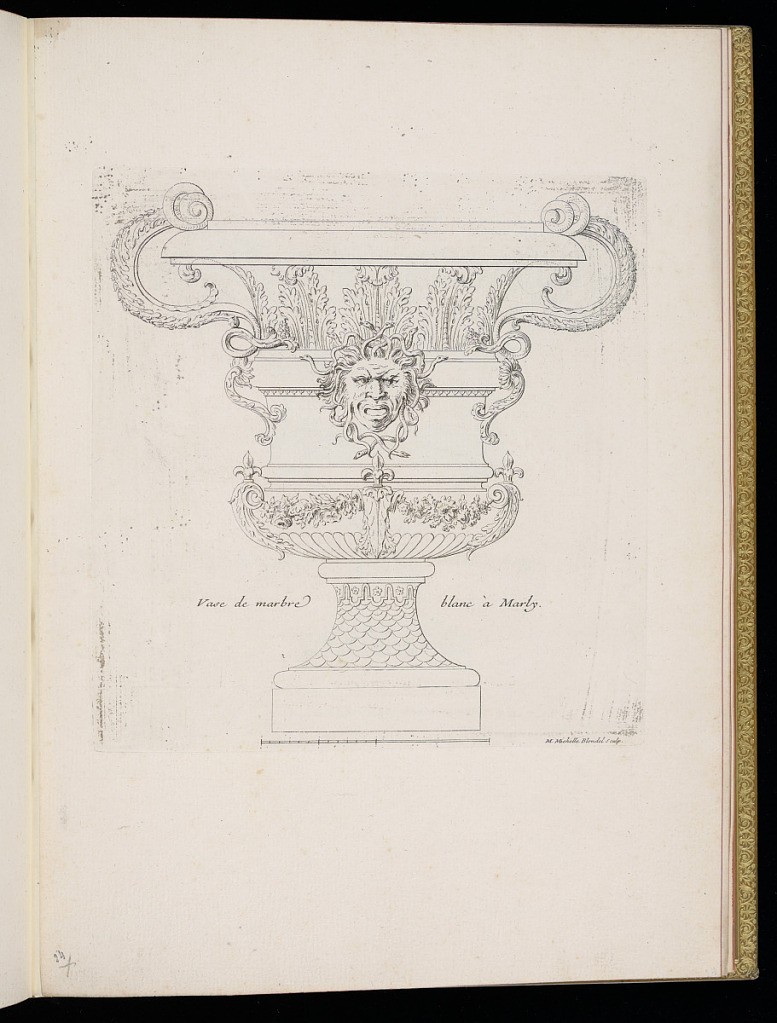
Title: Vase de marbre blanc à Marly
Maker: Marie Michelle Blondel, French, active mid 18th century
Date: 1744–56
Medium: Etching on laid paper
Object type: Print
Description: Design for a marble vase from the gardens at Marly. The vase is decorated with a central open-mouthed Medusa mascaron, with acanthus leaf, garlands, gadroon, and floral ornament with fleurs-de-lys finials on the sides, with handles. The foot of the vase is decorated with a fish scale pattern. The description is lettered on either side of the foot, with a scale below the base. The plate is signed.